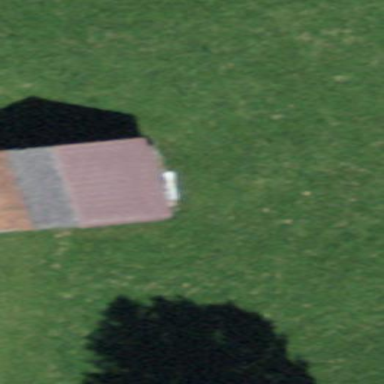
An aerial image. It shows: Rural barn.